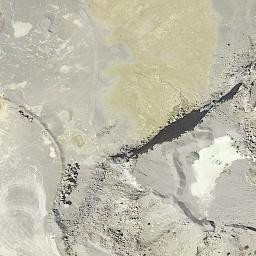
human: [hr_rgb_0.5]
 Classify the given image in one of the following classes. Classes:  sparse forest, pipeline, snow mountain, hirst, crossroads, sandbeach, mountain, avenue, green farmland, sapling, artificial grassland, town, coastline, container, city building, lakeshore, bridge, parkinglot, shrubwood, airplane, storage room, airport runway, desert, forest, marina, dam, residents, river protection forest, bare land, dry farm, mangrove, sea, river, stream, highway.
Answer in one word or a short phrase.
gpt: bare land